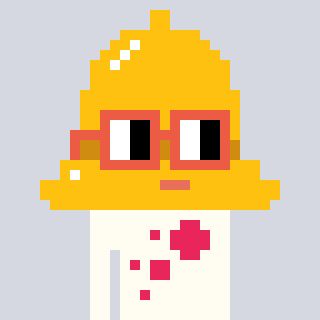
a pixel art character with square orange glasses, a bell-shaped head and a grayscale-colored body on a cool background